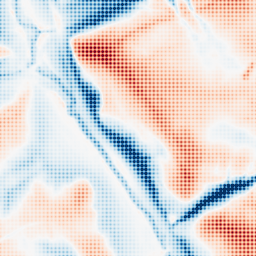
Category: multiscale
Decomposition family: dog_multiscale
Decomposition parameters: sigma_ratio: 1.6
n_scales: 6
base_sigma: 1
Upsampling method: sinc_blackman
Upsampling parameters: scale: 8
kernel_size: 8
Upsampling scale: 8